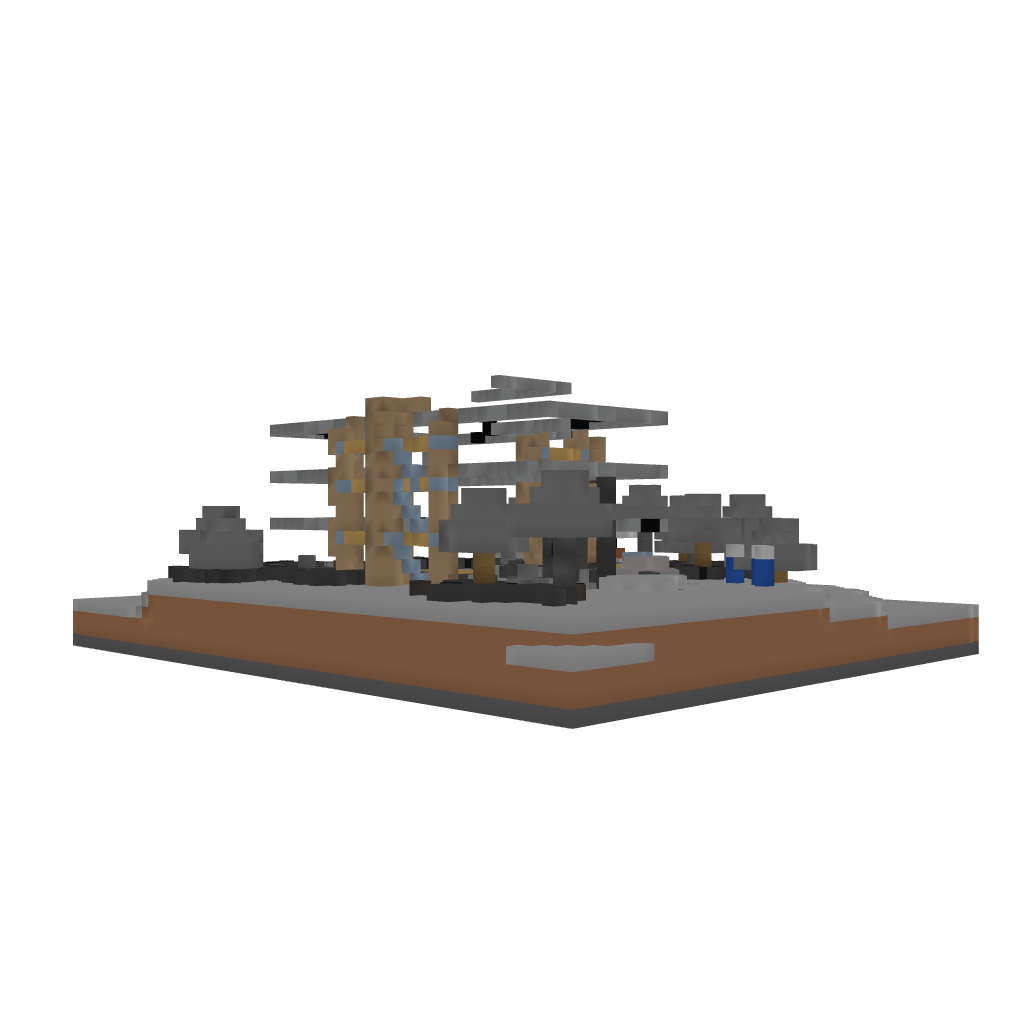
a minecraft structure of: construction site